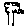
Label: tree